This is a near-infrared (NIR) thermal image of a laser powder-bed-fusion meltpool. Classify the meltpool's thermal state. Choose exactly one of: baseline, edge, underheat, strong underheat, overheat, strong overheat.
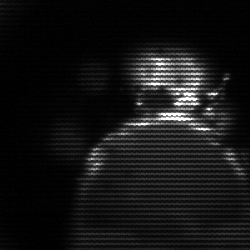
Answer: baseline